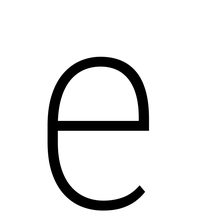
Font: Roboto_Condensed_ExtraLight